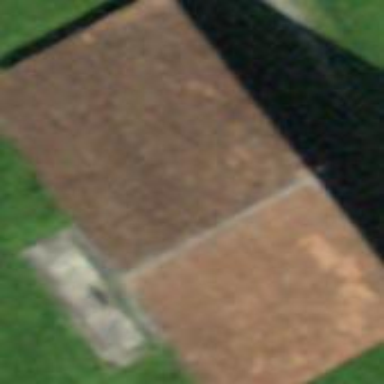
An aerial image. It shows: Barn.